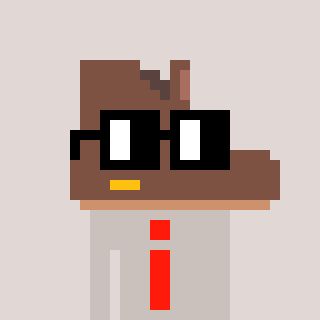
a pixel art character with square black glasses, a boot-shaped head and a foggrey-colored body on a warm background